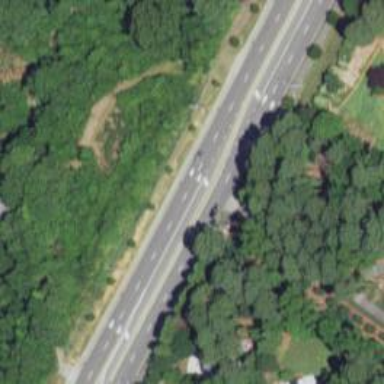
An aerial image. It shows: Asphalt cycleway.